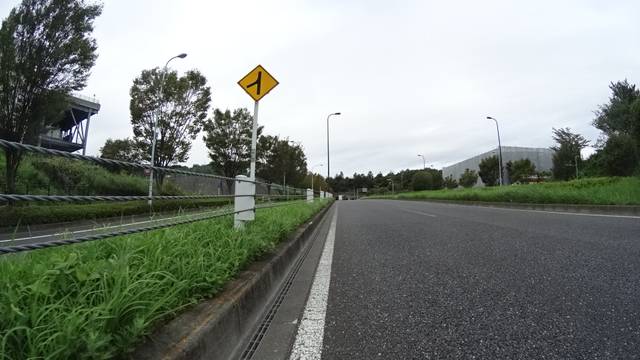
Region: Japan
Coordinates: 35.602, 139.386